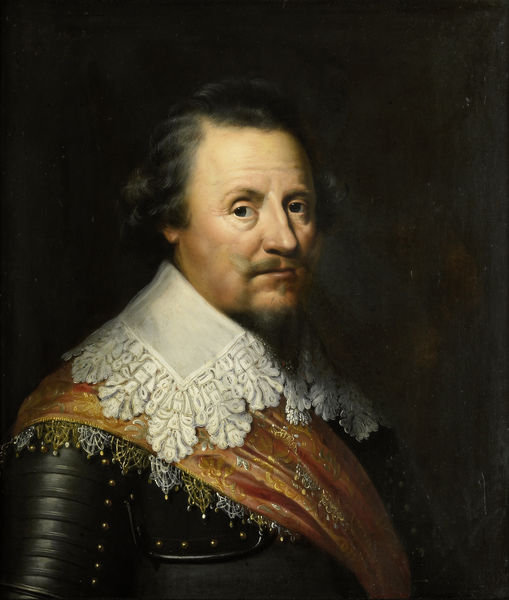
Titel: Portret van Ernst Casimir I (1573-1632), graaf van Nassau-Dietz
Künstler: Wybrand de Geest
Standort: Amsterdam
Institution: Rijksmuseum
Schlagwörter: portrait, blanc, noir, fer, peinture, roi, huile, dentelle, armure, décoration, militaire, noble, écharpe, jabot, duc, vélasquez